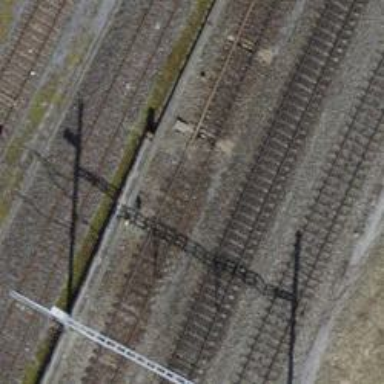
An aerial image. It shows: Rail siding with electrified tracks using contact line.